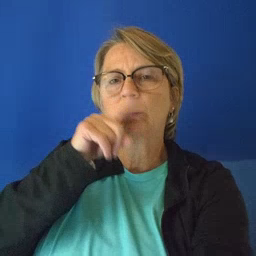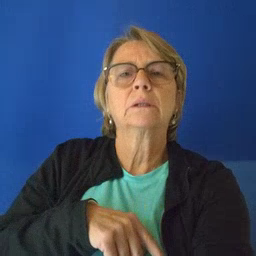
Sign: mouse